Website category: game
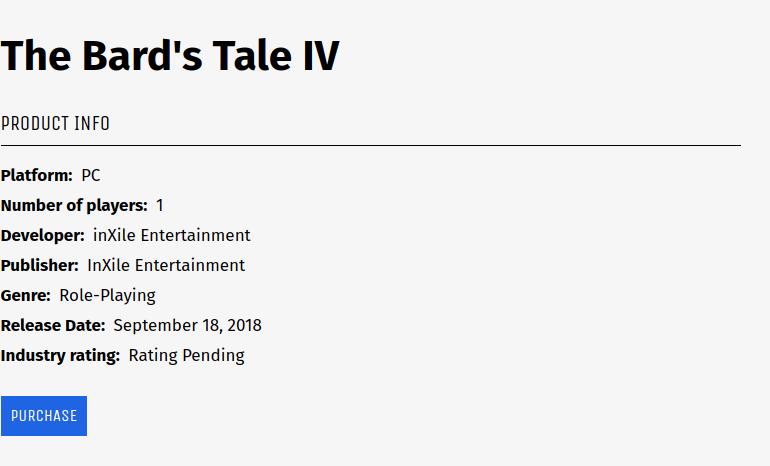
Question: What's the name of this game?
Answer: The Bard's Tale IV

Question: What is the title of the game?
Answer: The Bard's Tale IV

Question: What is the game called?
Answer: The Bard's Tale IV

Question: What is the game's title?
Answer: The Bard's Tale IV

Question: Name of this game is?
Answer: The Bard's Tale IV

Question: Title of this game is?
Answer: The Bard's Tale IV

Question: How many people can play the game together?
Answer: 1

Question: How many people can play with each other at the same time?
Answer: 1

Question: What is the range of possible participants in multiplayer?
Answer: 1

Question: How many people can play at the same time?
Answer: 1

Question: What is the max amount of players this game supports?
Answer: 1

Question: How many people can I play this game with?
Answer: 1

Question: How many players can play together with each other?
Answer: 1

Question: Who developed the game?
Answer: inXile Entertainment

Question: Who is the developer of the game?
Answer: inXile Entertainment

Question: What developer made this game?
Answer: inXile Entertainment

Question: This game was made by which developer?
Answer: inXile Entertainment

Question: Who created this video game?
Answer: inXile Entertainment

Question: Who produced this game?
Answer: inXile Entertainment

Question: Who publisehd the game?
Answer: InXile Entertainment

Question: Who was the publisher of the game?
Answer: InXile Entertainment

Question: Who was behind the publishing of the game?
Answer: InXile Entertainment

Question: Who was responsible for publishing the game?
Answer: InXile Entertainment

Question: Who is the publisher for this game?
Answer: InXile Entertainment

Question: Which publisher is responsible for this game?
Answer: InXile Entertainment

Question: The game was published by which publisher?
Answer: InXile Entertainment

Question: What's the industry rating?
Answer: Rating Pending

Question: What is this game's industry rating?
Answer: Rating Pending

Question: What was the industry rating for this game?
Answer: Rating Pending

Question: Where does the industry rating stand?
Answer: Rating Pending

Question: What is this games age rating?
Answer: Rating Pending

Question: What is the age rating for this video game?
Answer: Rating Pending

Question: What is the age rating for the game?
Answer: Rating Pending

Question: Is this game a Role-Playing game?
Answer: yes

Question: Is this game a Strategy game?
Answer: no

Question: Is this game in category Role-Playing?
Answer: yes

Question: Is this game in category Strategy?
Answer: no

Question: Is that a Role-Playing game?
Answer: yes

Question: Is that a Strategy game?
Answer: no

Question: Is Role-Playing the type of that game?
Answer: yes

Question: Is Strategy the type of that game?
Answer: no

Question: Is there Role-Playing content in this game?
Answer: yes

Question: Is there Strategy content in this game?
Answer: no

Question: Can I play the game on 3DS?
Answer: no

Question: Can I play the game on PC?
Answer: yes

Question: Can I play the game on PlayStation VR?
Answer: no

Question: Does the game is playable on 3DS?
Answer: no

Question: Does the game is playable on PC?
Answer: yes

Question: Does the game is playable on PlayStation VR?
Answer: no

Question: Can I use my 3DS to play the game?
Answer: no

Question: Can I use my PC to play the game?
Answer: yes

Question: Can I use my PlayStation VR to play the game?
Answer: no

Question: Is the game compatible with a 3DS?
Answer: no

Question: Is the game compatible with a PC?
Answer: yes

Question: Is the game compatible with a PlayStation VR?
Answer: no